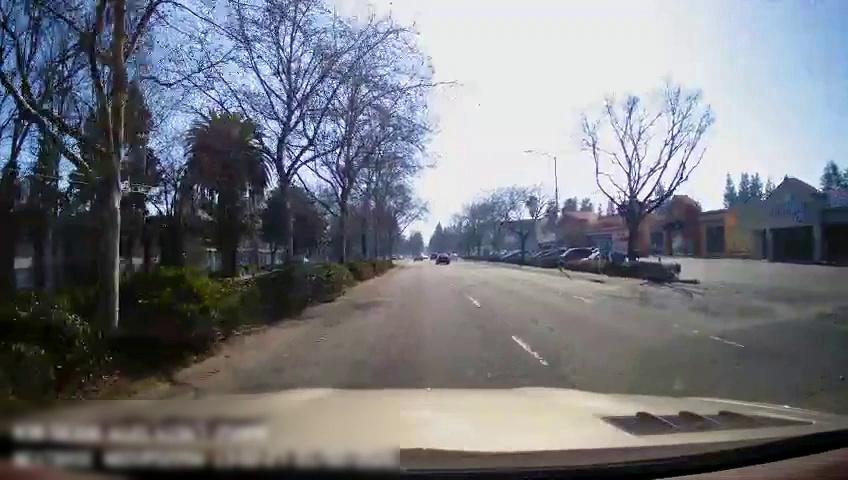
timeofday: Day
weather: Sunny
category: Drivable Space
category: Vehicles | Car
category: Vehicles | SUV
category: Vehicles | Car
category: Vehicles | Car
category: Vehicles | SUV
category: Vehicles | Car
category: Lanes | Current Lane
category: Lanes | Alternate Lane